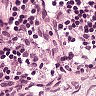
Metastatic tissue present: no